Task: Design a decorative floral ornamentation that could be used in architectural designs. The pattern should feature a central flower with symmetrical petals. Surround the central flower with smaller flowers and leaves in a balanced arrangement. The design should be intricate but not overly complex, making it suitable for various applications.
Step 546:
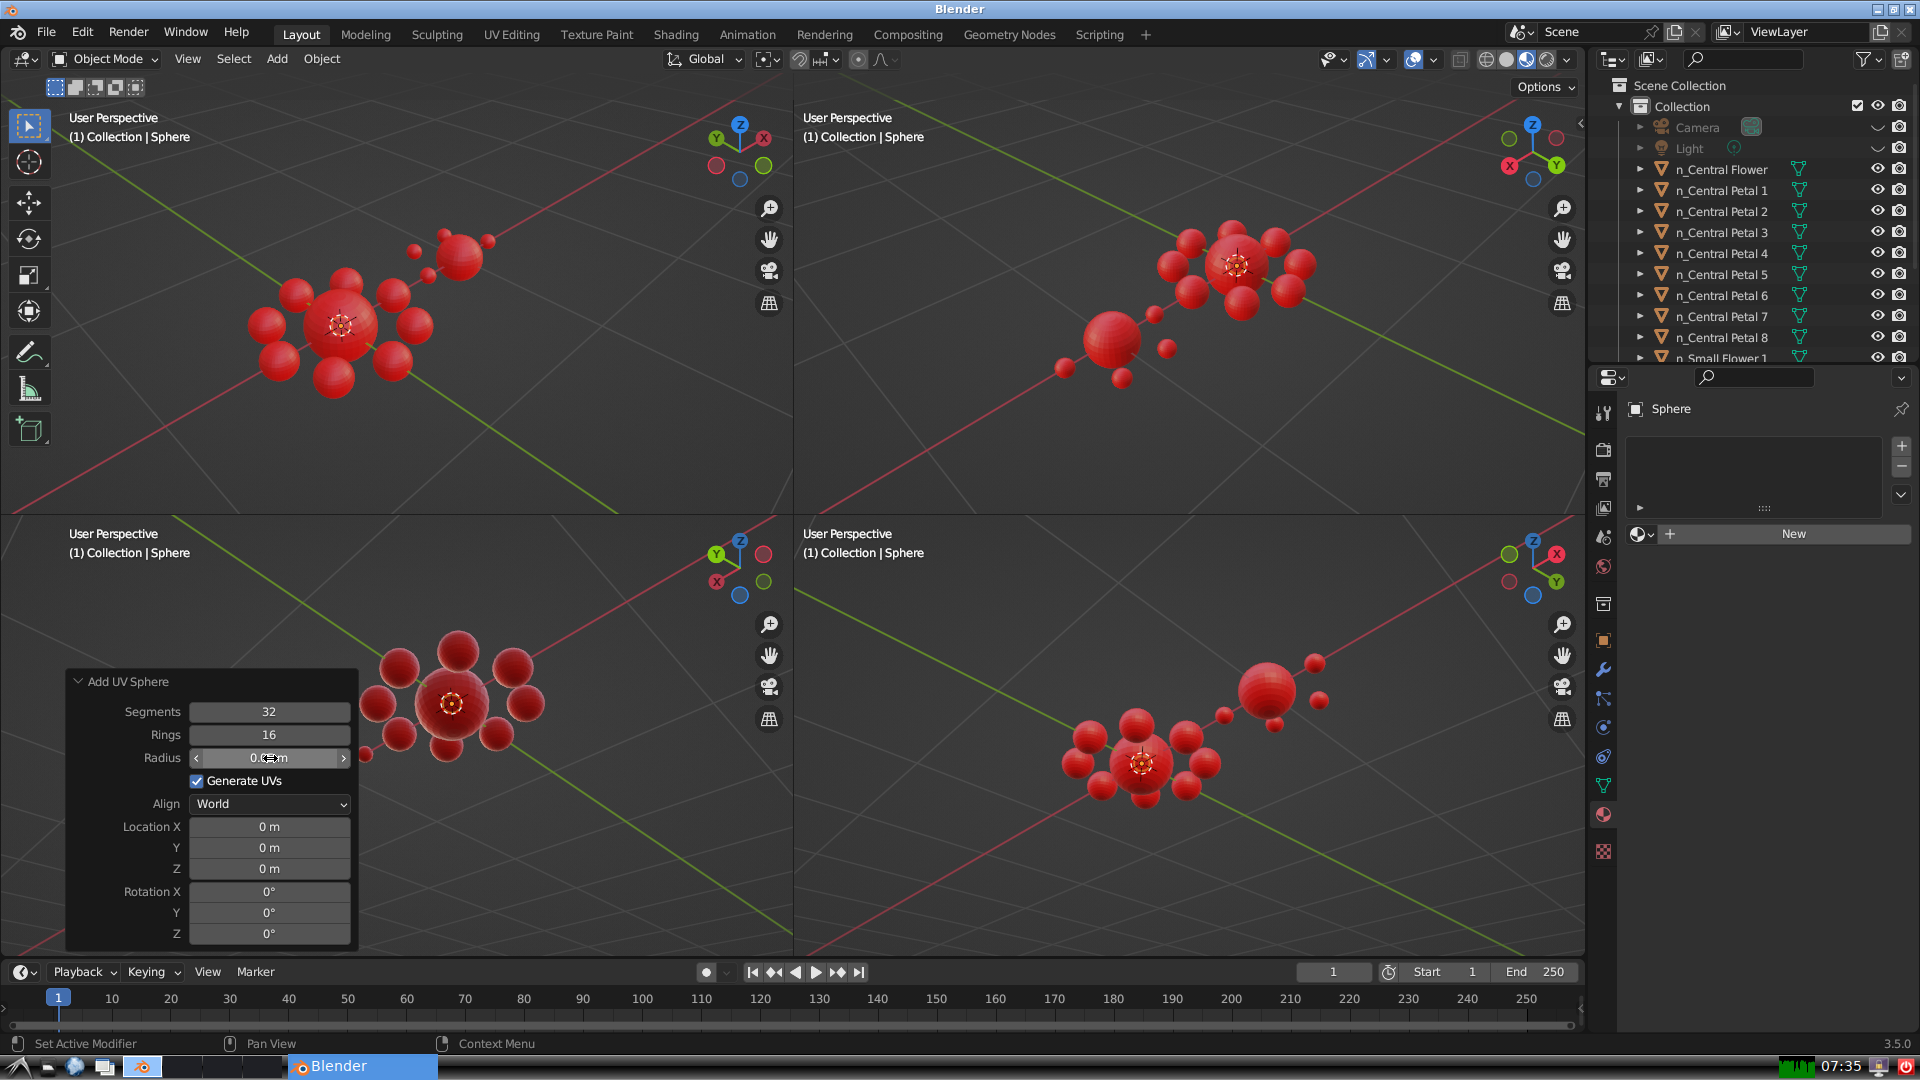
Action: click: no